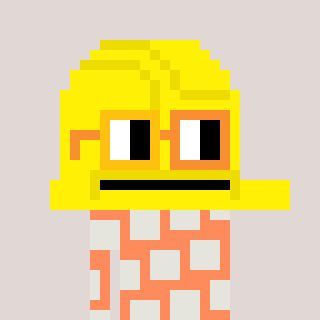
a pixel art character with square yellow and orange glasses, a construction helmet-shaped head and a peachy-colored body on a warm background